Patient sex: M
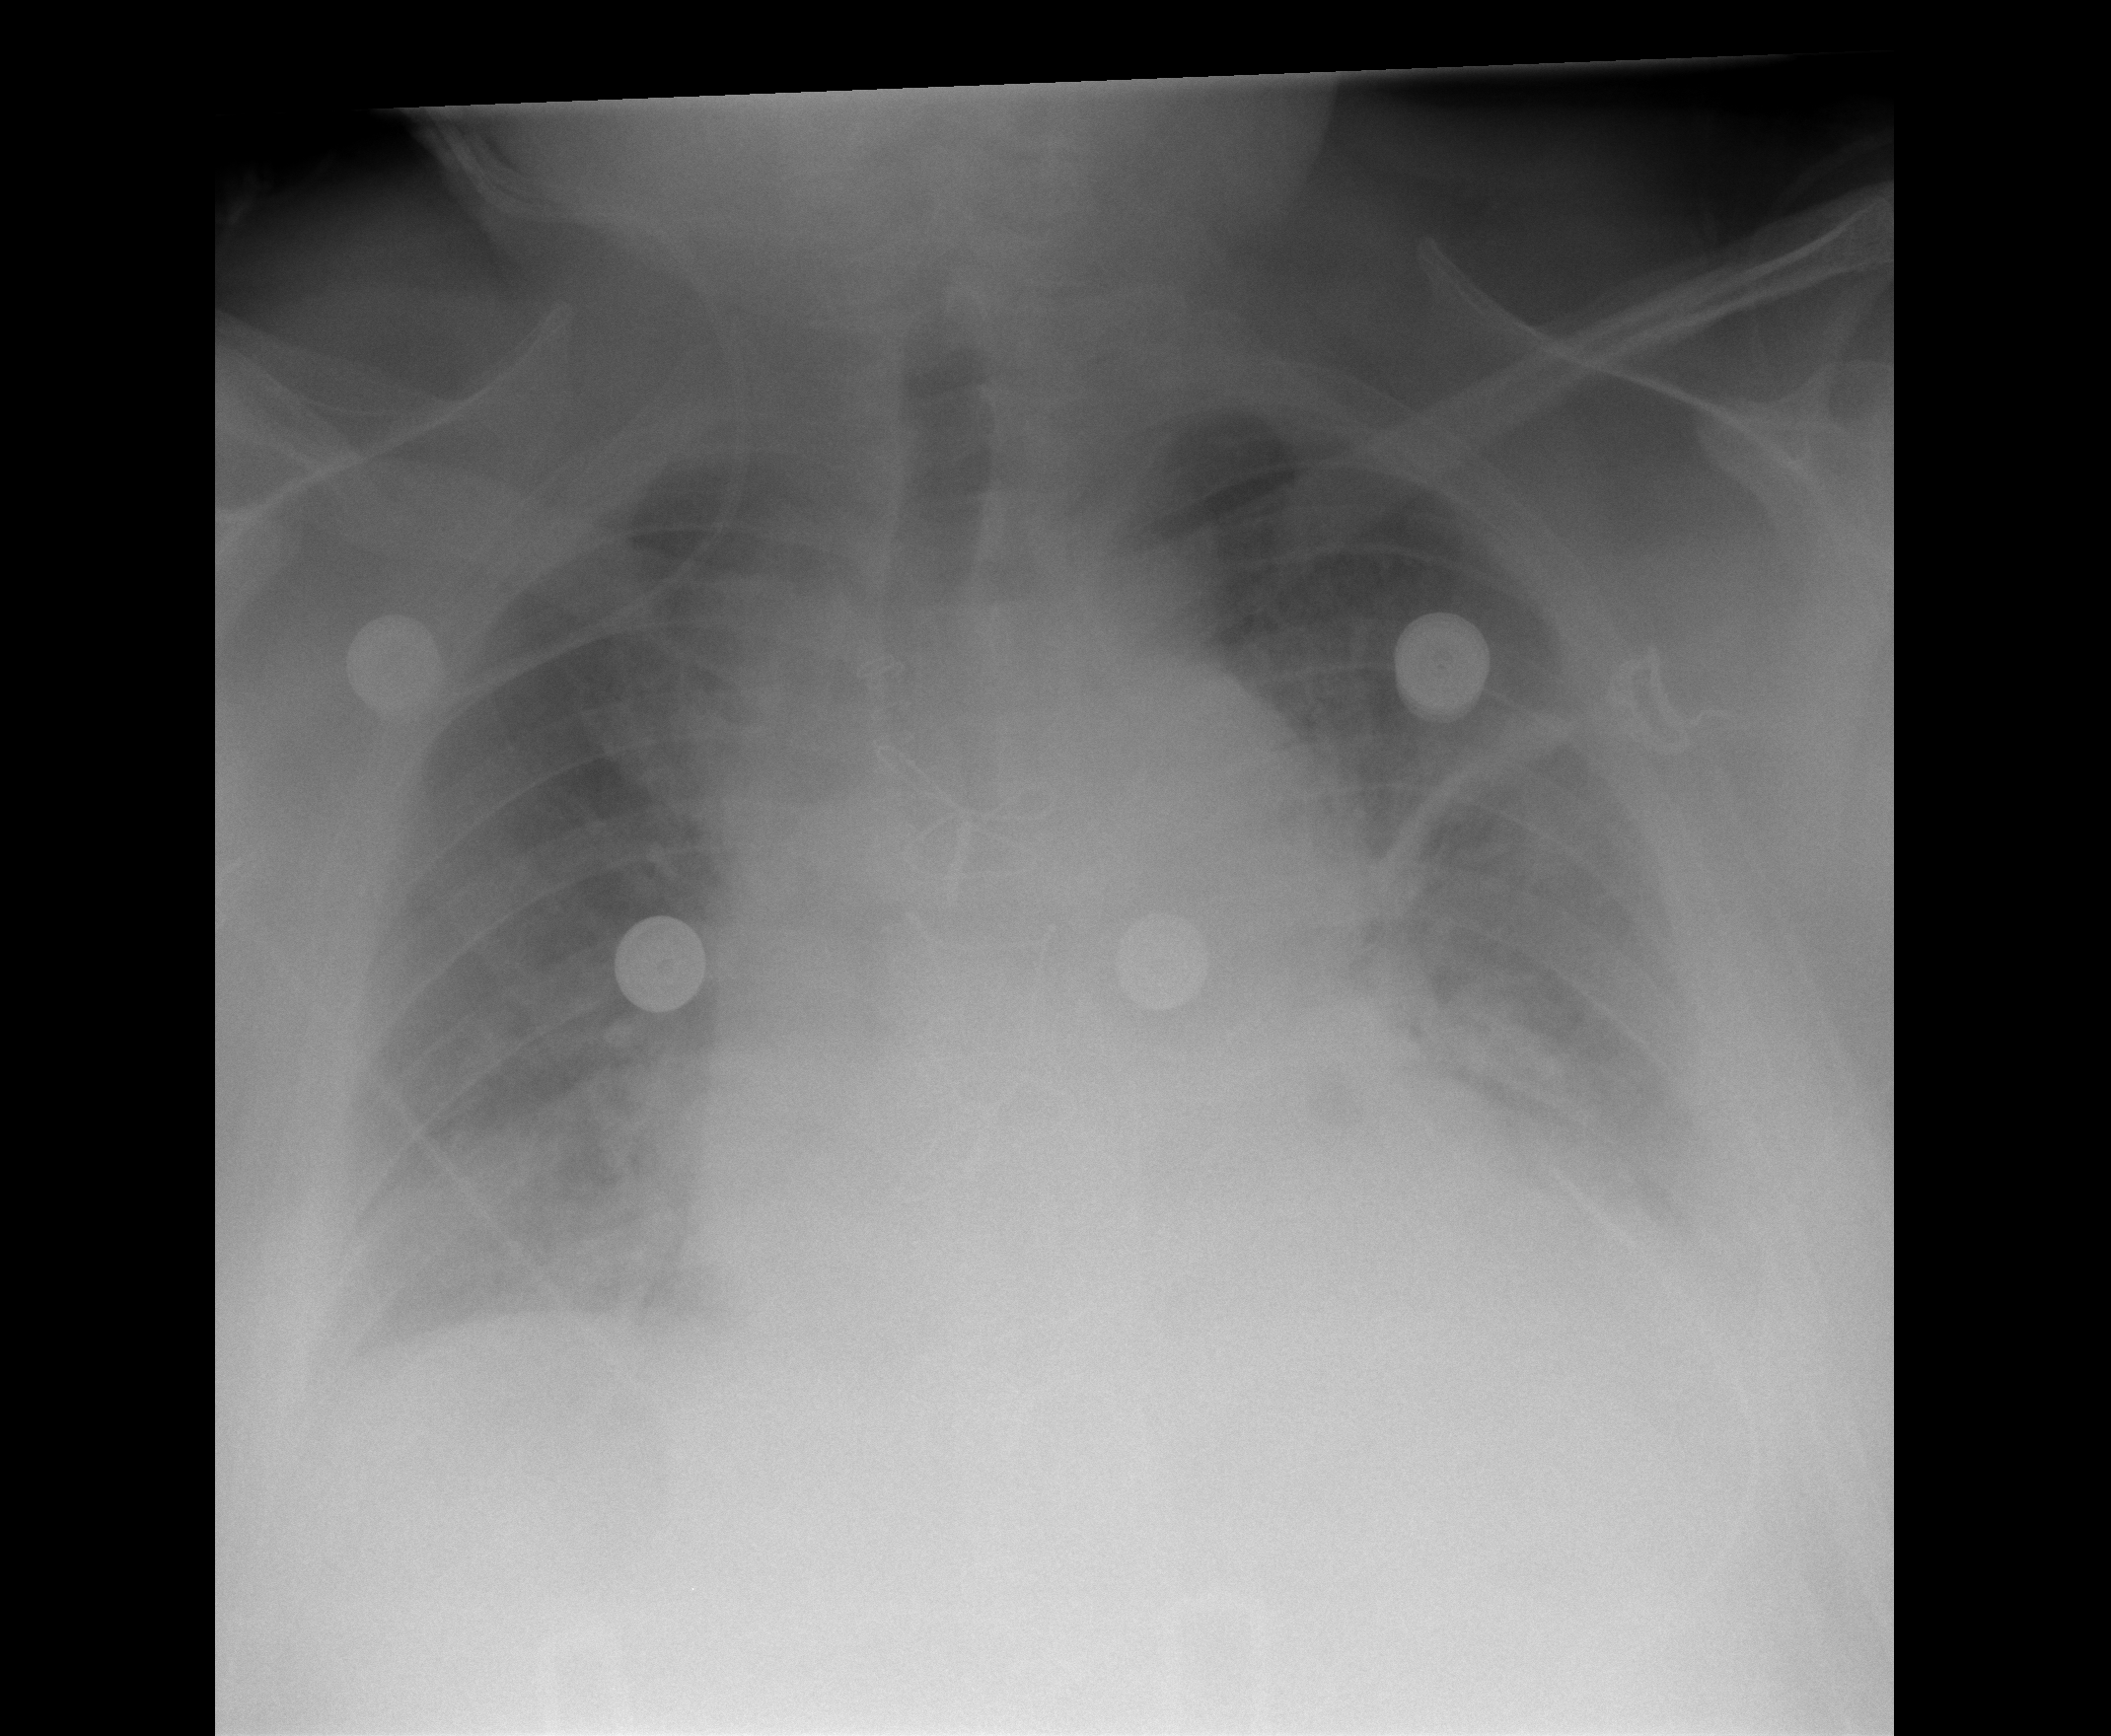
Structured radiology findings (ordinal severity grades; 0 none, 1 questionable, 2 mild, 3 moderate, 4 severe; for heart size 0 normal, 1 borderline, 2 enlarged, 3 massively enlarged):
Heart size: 0
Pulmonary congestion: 2
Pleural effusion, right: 0
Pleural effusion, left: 0
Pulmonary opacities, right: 0
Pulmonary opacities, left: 0
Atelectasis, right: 1
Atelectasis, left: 2